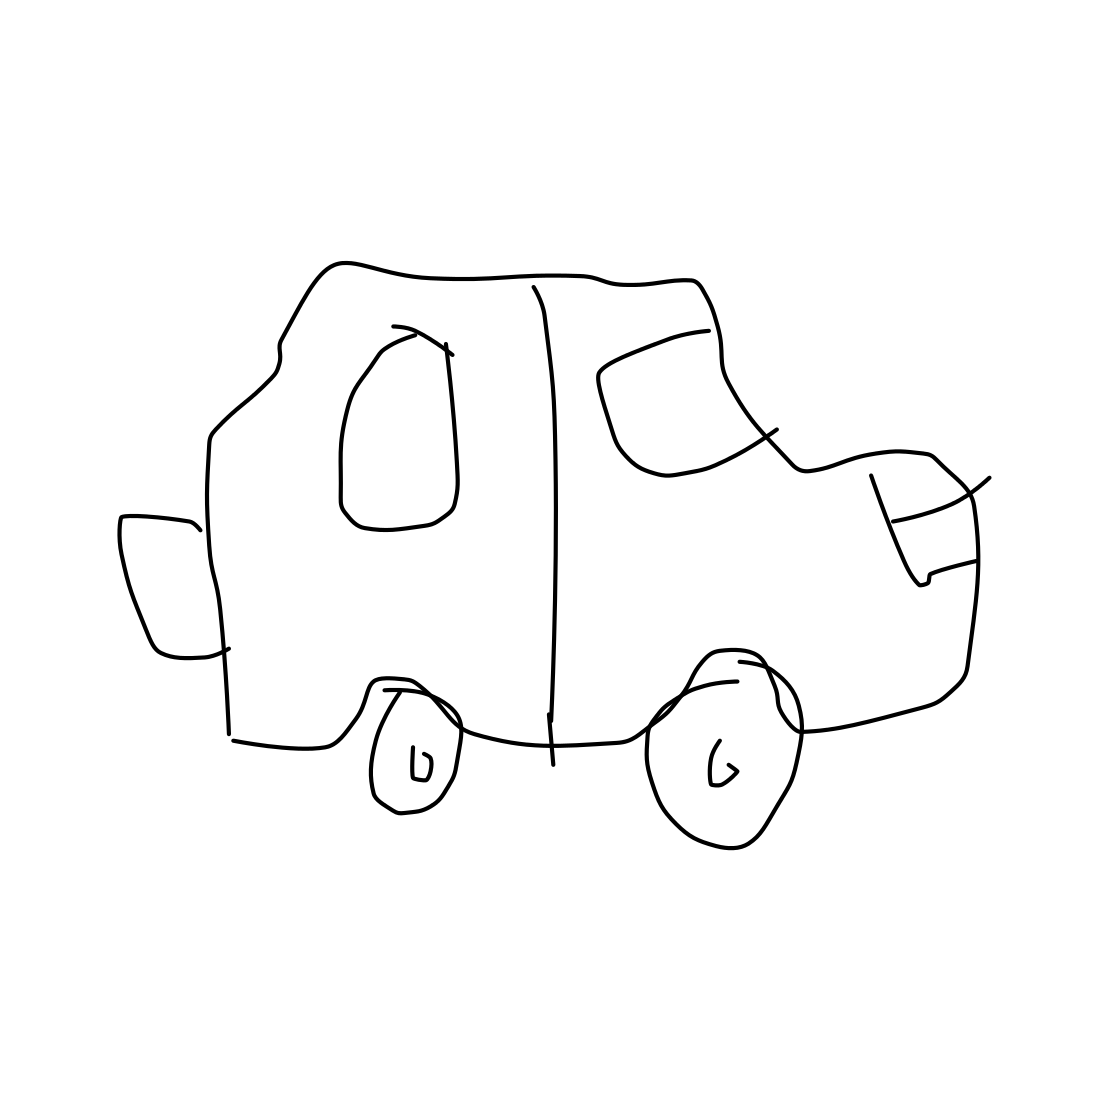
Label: suv